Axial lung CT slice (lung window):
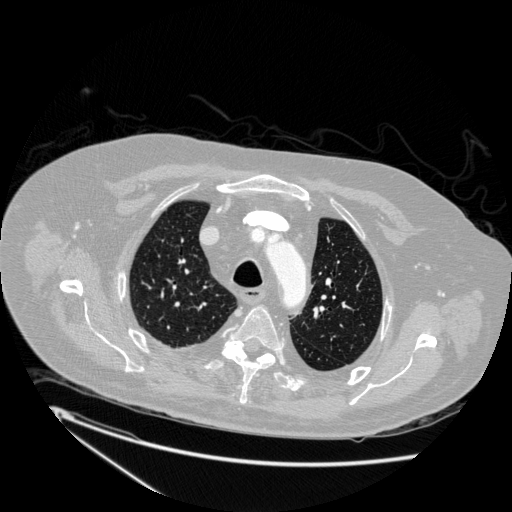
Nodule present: no